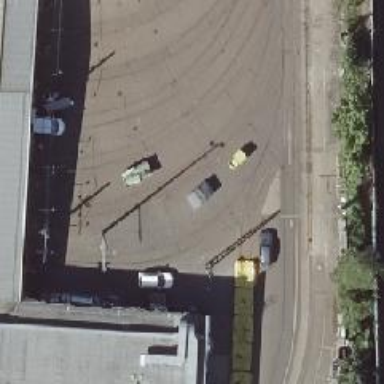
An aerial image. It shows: Tram railway yard with electrified contact lines.